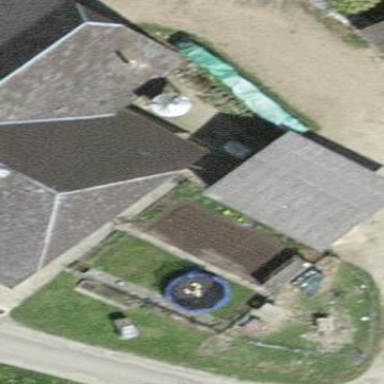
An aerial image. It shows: Shed.